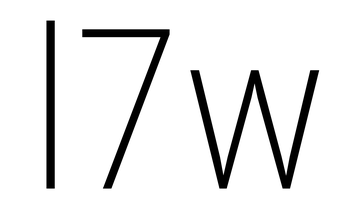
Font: Roboto_Condensed_ExtraLight